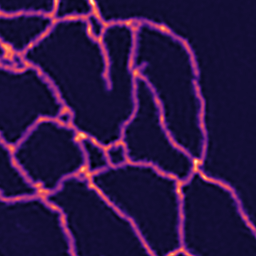
Label: Super-resolution ER image